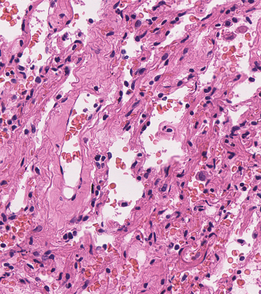
Tumor epithelial tissue: no
Tumor-associated stroma tissue: no
Normal tissue: yes